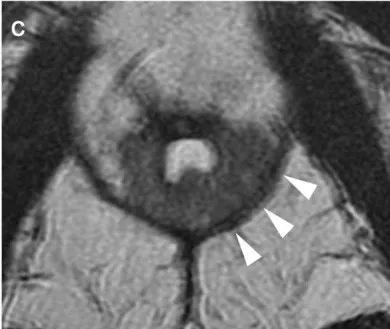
A small prostate after TURP is seen with tracer capture (thin arrows) in the left prostate lodge, suspected for locoregional recurrence; (c, d) Transverse and Coronal T2 weighted MR images. These images demonstrate a small gland of only 8.5 cc secondary to TURP and show a diffuse T2 hypointensity of the peripheral zone.
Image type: radiology (mri)